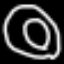
Label: donut